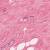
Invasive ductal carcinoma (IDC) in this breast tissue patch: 0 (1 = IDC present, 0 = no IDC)